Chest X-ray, AP view. Patient: 28 years old, sex M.
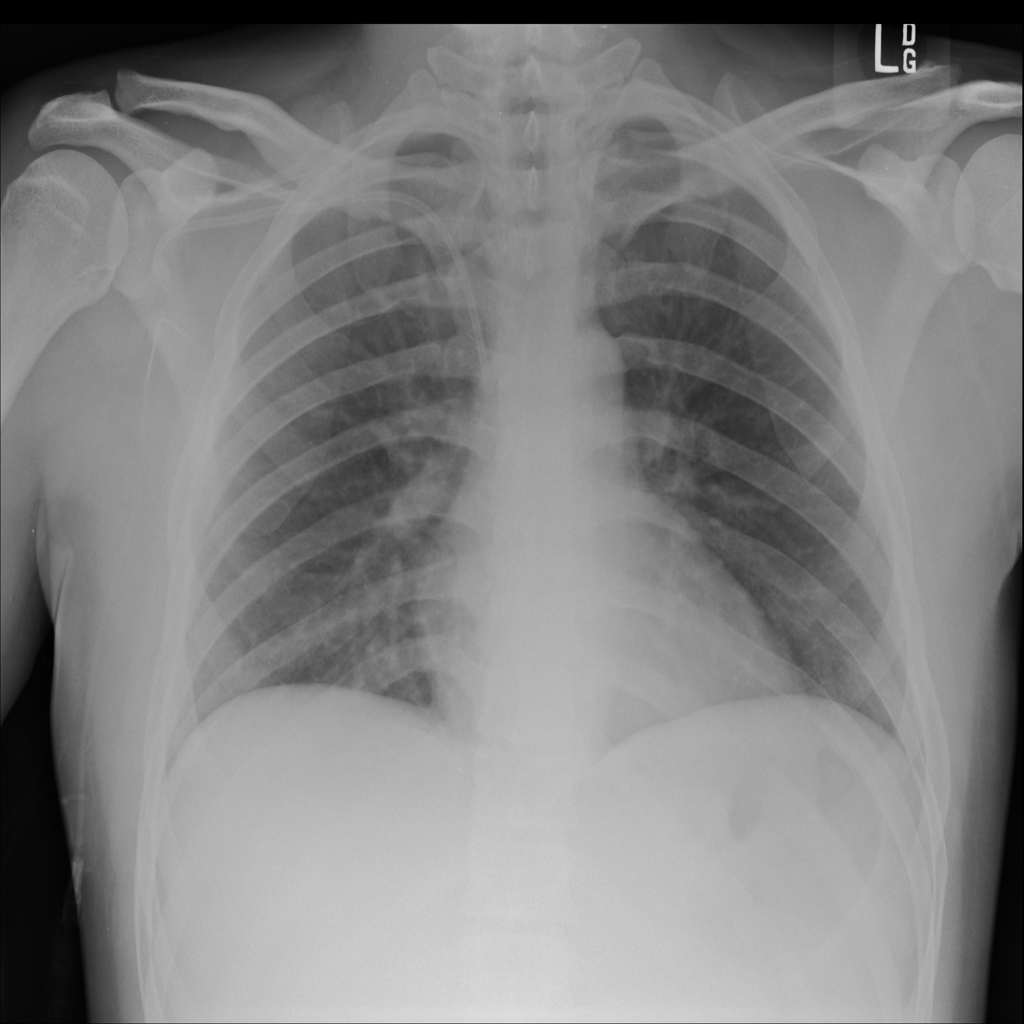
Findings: No Finding